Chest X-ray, AP view. Patient: 67 years old, sex F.
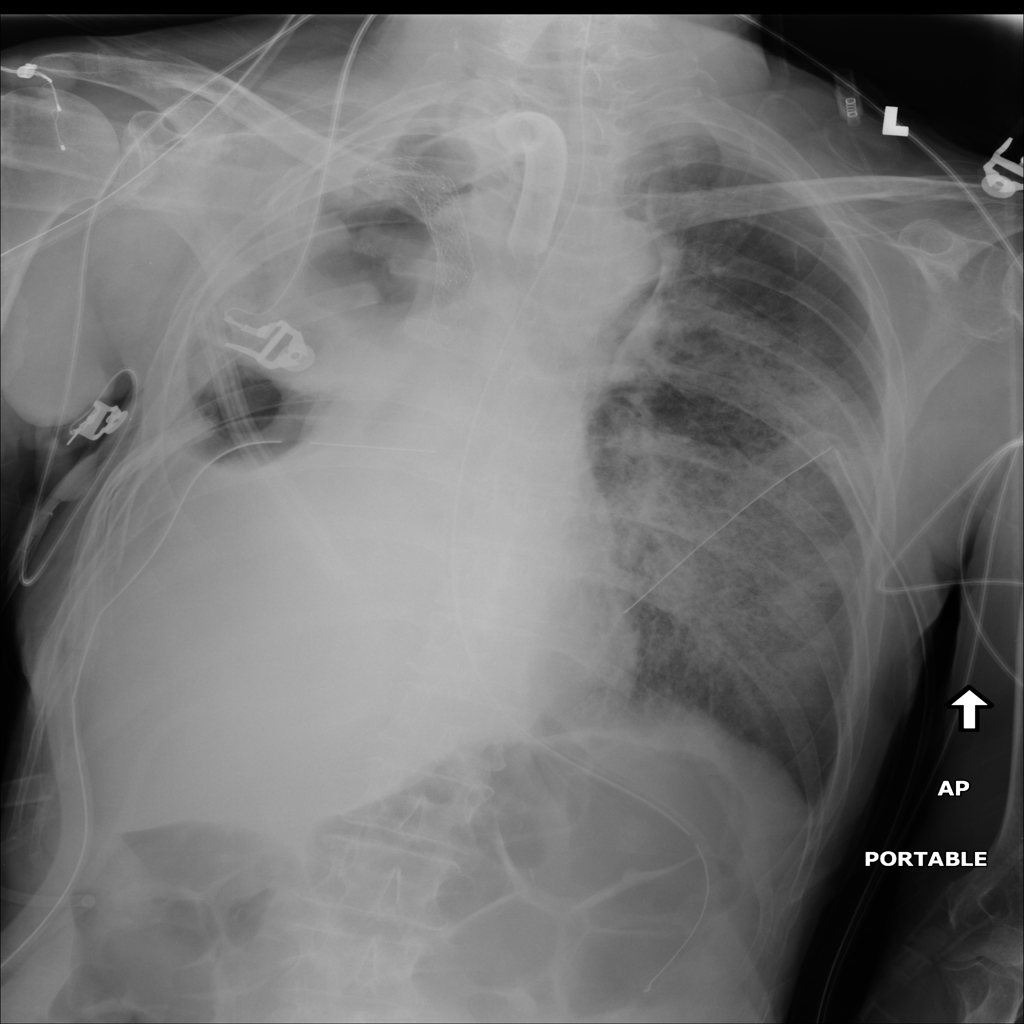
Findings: Edema